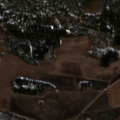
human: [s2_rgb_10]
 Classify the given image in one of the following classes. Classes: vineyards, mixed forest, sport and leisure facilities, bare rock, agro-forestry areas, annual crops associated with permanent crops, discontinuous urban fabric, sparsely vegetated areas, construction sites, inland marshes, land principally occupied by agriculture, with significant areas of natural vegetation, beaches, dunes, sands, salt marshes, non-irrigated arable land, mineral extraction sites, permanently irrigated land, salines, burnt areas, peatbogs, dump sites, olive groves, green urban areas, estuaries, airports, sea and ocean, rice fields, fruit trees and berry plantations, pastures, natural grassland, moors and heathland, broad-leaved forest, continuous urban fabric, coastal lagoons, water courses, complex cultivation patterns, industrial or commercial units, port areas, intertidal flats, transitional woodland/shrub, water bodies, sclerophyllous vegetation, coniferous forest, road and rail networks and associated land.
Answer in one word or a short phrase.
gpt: non-irrigated arable land, broad-leaved forest, mixed forest, peatbogs